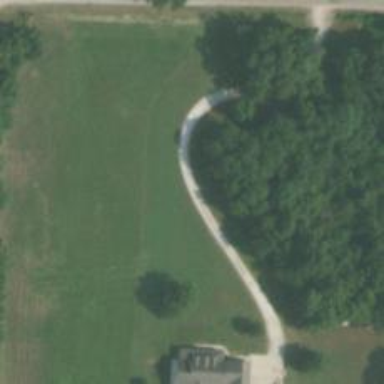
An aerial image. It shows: Driveway.